Field crop: maize
Growth stage: 2
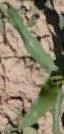
Species: maize